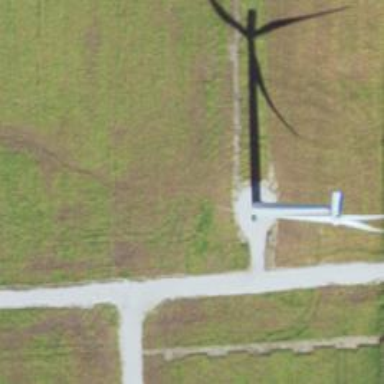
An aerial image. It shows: Wind generator in the form of horizontal axis wind turbine.